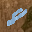
Label: 8